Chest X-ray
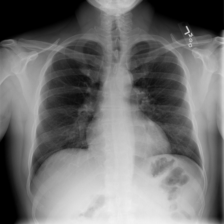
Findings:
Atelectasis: negative
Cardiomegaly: negative
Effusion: negative
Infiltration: negative
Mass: negative
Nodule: negative
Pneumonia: negative
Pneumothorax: negative
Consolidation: negative
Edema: negative
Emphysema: negative
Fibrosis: negative
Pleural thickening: negative
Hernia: negative